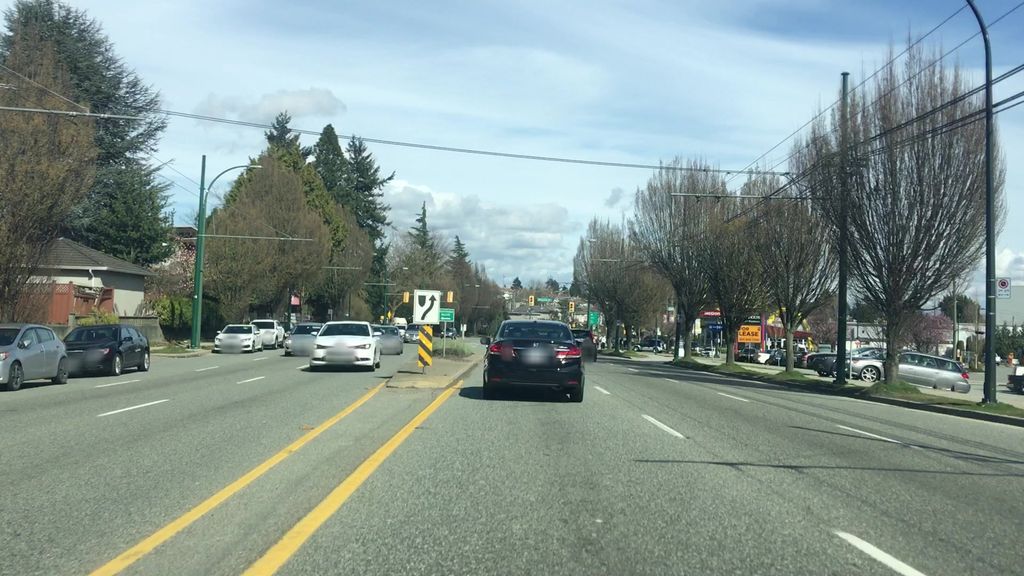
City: vancouver